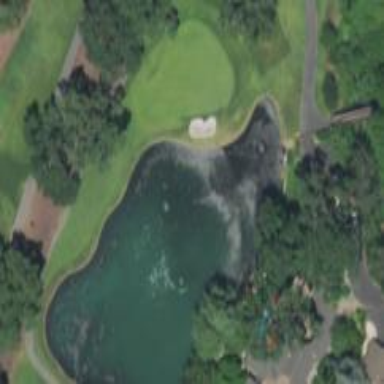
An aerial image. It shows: Water hazard on golf course.